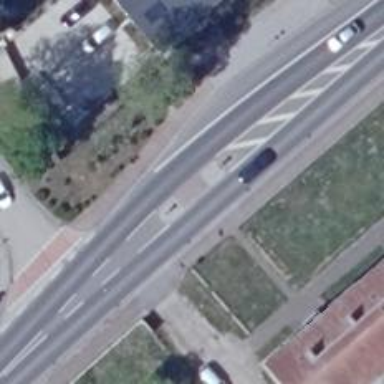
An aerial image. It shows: Traffic calming island.